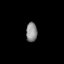
Tissue: prostate
Cell type: T cells
Senescence score: 0.3541
Nuclear area (px): 211
Mean DAPI intensity: 139.123